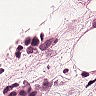
Metastatic tissue present: yes